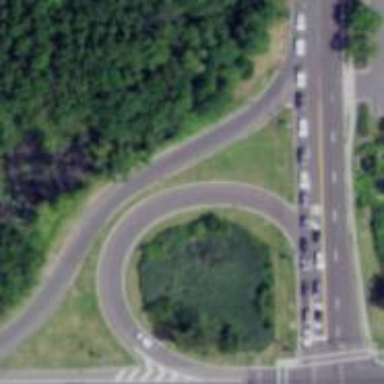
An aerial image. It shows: Trunk_link highway with jughandle junction.